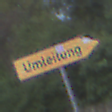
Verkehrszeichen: UmleitungswegweiserRechtsweisend
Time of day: SunriseSunset
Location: Outdoor (Urban)
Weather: PartlyCloudy
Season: NotSpecified
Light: Natural